Question: Tricky to find the most cross-browser-compatible solution (IE6 included).
Three columns, the two on the sides are responsive and adjust with screen.
The middle column should be , but with a :

It's easy to make them all responsive: <URL>.
'''
<section>
<div>
<p>Column 1, lorem ipsum dolor bla bla dogs and cats</p>
</div>
<!-- Best if Column 2 is a margin or something -->
<div>
<p>Column 3, lorem blops dolor bla laa cats and dogs</p>
</div>
<section>
'''
I've considered using 'position:', but it can get messy...
Any ideas? Thanks in advance.
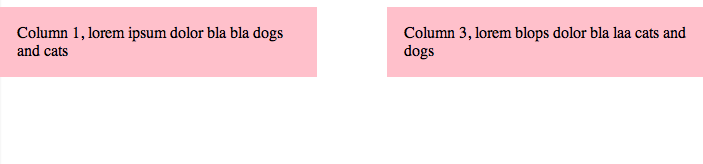
Answer: What about using an inner element for spacing? Could be another DIV tag inside each column:
<URL>
HTML:
'''
<section>
<div class="left">
<p>Column 1, lorem ipsum dolor bla bla dogs and cats</p>
</div>
<div class="right">
<p>Column 3, lorem blops dolor bla laa cats and dogs</p>
</div>
<section>
'''
CSS:
'''
section div {
float: left;
width: 50%;
}
section div p {
background: pink;
padding: 2.5%;
}
.left p {
margin-right: 20px;
}
.right p {
margin-left: 20px;
}
'''
I've used the paragraphs that where already there, but you probably will have more than one element, so you will have to add a wrapping element to account for that.